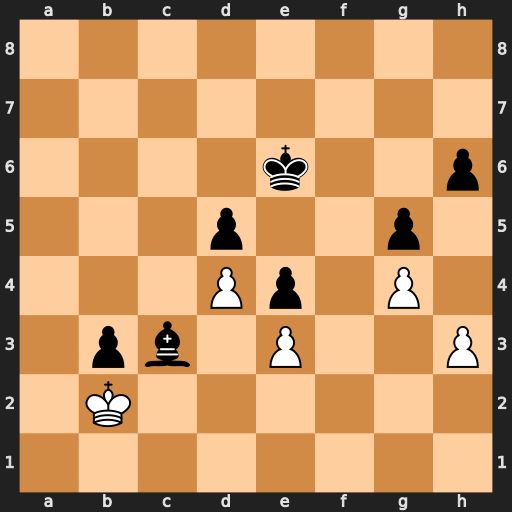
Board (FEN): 8/8/4k2p/3p2p1/3Pp1P1/1pb1P2P/1K6/8
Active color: w
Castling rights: -
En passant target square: -
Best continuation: Kxc3 Kd6 Kxb3